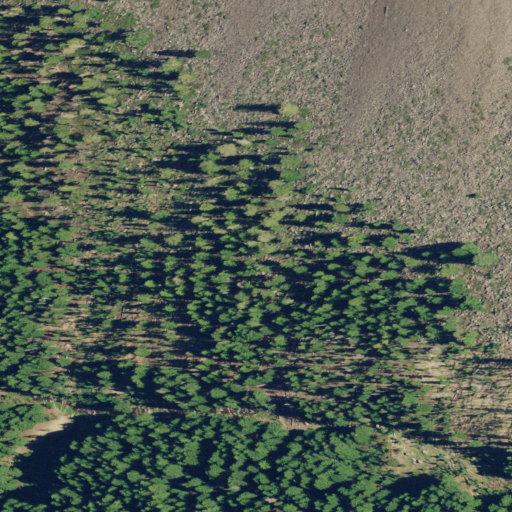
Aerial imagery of ridge(s) in Oregon named Hollys Ridge containing evergreen forest and shrub